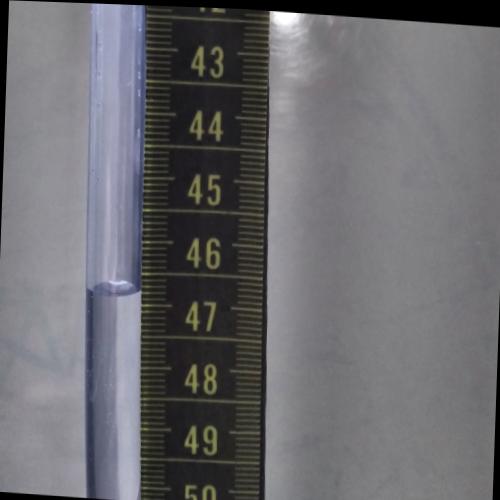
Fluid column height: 46.8 cm